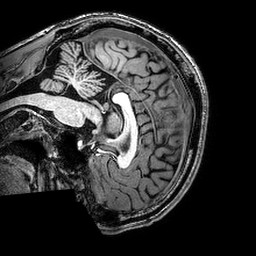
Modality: T1w
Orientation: sagittal
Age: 23
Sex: male
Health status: healthy
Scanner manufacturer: philips
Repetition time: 0.008374 s
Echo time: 0.00389 s